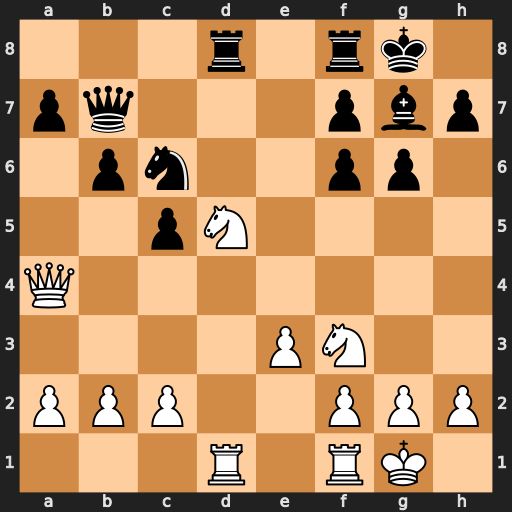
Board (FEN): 3r1rk1/pq3pbp/1pn2pp1/2pN4/Q7/4PN2/PPP2PPP/3R1RK1
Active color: w
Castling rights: -
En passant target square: -
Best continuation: Qxc6 Qxc6 Ne7+ Kh8 Nxc6 Rxd1 Rxd1